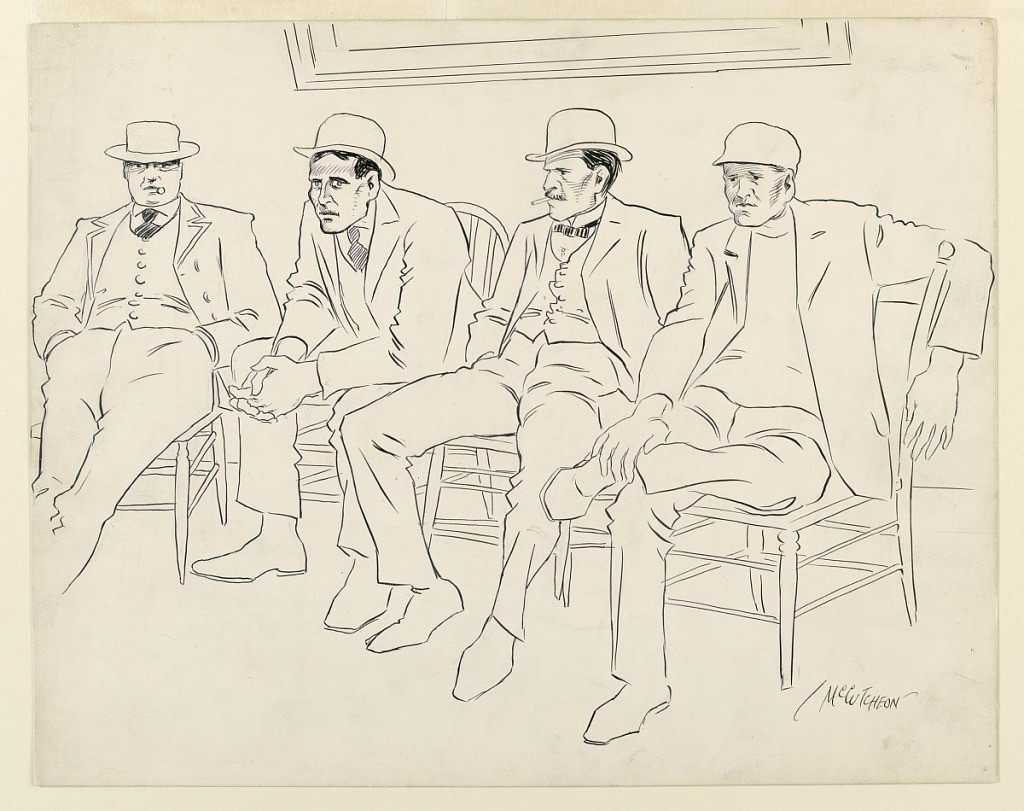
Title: On the Border-land of Crime
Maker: John Tinney McCutcheon, American, 1870–1949
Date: ca. 1896
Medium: Pen and black ink, graphite on illustration board
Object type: Drawing
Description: Illustration showing four men seated, expressing various attitudes of dejection. All wear hats.